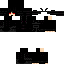
A female skeleton skin with dark skin, wearing brown helmet dressed in a black robe top and black pants, featuring a closed mouth.